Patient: sex F, age 31
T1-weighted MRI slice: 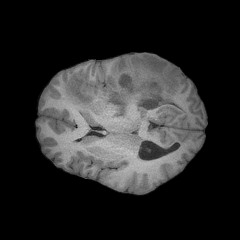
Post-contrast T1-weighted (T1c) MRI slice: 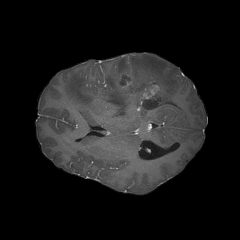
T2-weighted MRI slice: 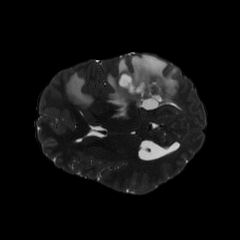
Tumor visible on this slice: yes
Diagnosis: Glioblastoma, IDH-wildtype
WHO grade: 4